【题型】解答题　【知识点】立体几何　【难度】medium
如图，\(AB\) 是圆柱 \(OO'\) 的一条母线，\(BC\) 过底面圆心 \(O\)，\(D\) 是圆 \(O\) 上一点。已知 \(AB = BC = 5\)，\(CD = 3\)。

\noindent
(1) 求 \(AC\) 与底面 \(BCD\) 所成角的大小；
\noindent
(2) 求二面角 \(A-DC-B\) 的大小；
\noindent
(3) 将四面体 \(ABCD\) 绕母线 \(AB\) 所在的直线旋转一周，求 \(\triangle ACD\) 的三边在旋转过程中所围成的几何体的体积。
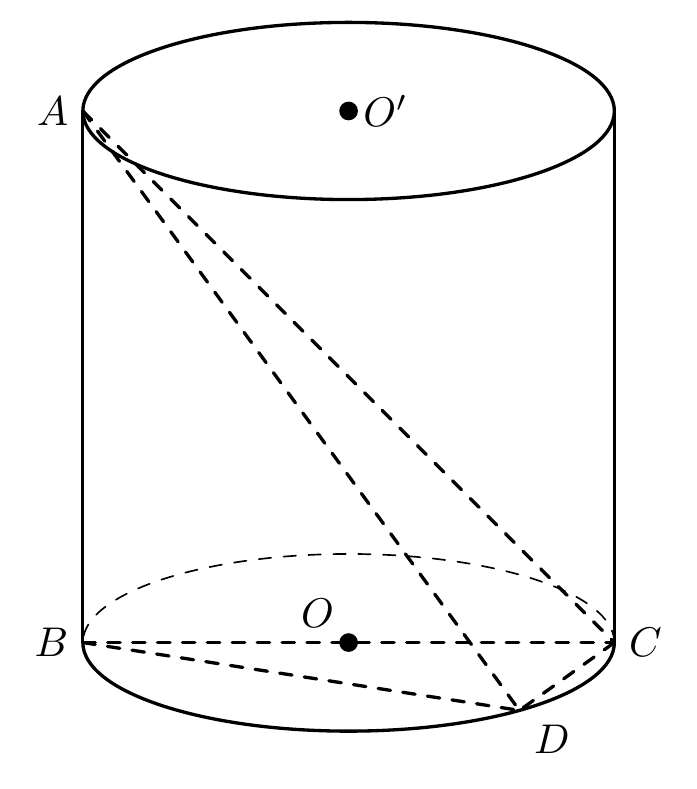
【解答】
\noindent
【答案】(1) \(\boldsymbol{\frac{\pi}{4}}\)
(2) \(\boldsymbol{\arctan\frac{5}{4}}\)
(3) \(\boldsymbol{15\pi}\)
【分析】
(1) 由图易得 \(AC\) 与底面 \(BCD\) 所成角为 \(\angle ACB\)，解三角形即得答案；
(2) 先由线线垂直证明 \(CD \perp\) 平面 \(ABD\)，推出 \(CD \perp AD\)，即得 \(\angle ADB\) 为二面角 \(A-DC-B\) 的平面角，解三角形即得答案；
(3) 根据题意，所求几何体是以 \(BC\) 为底面圆半径，\(AB\) 为高的圆锥挖去以 \(BD\) 为底面圆半径，\(AB\) 为高的圆锥所余下的部分，利用圆锥体积公式计算即得答案。
【详解】
(1) 因 \(AB\) 是圆柱 \(OO'\) 的一条母线，则 \(AB \perp\) 平面 \(BCD\)，则 \(AC\) 在面 \(BCD\) 的投影为 \(BC\)，故 \(AC\) 与底面 \(BCD\) 所成角为 \(\angle ACB\)。
在 \(\text{Rt}\triangle ABC\) 中，因 \(AB = BC = 5\)，则 \(AC\) 与底面 \(BCD\) 所成角为 \(\frac{\pi}{4}\)。
(2) 因 \(BC\) 过底面圆心 \(O\)，则 \(BD \perp CD\)，故 \(BD = \sqrt{BC^2 - CD^2} = 4\)。
又 \(AB \perp\) 平面 \(BCD\)，\(CD \subset\) 平面 \(BCD\)，则 \(AB \perp CD\)。

因 \(BD \cap AB = B\)，\(AB, BD \subset\) 平面 \(ABD\)，故 \(CD \perp\) 平面 \(ABD\)。
又 \(AD \subset\) 平面 \(ABD\)，所以 \(CD \perp AD\)，则 \(\angle ADB\) 为二面角 \(A-DC-B\) 的平面角。
在 \(\text{Rt}\triangle ABD\) 中，\(\tan\angle ADB = \frac{AB}{BD} = \frac{5}{4}\)，所以 \(\angle ADB = \arctan\frac{5}{4}\)，
故二面角 \(A-DC-B\) 的大小为 \(\arctan\frac{5}{4}\)。
---
（3）由线段 \(AC\) 绕 \(AB\) 旋转一周所得几何体为以 \(BC\) 为底面半径，以 \(AB\) 为高的圆锥，
其体积为
\[
V_1 = \frac{1}{3}\pi \times BC^2 \times AB = \frac{1}{3}\pi \times 5^2 \times 5 = \frac{125}{3}\pi,
\]
而线段 \(AD\) 绕 \(AB\) 旋转一周所得的几何体以 \(BD\) 为底面半径，以 \(AB\) 为高的圆锥，
其体积为
\[
V_2 = \frac{1}{3}\pi \times BD^2 \times AB = \frac{1}{3}\pi \times 4^2 \times 5 = \frac{80}{3}\pi,
\]
由图知，以 \(\triangle ACD\) 绕 \(AB\) 旋转一周而成的封闭几何体的体积为
\[
V = V_1 - V_2 = 15\pi.
\]